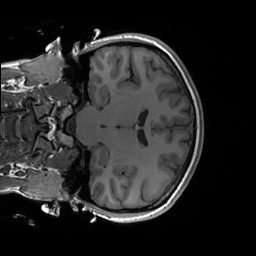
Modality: T1w
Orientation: coronal